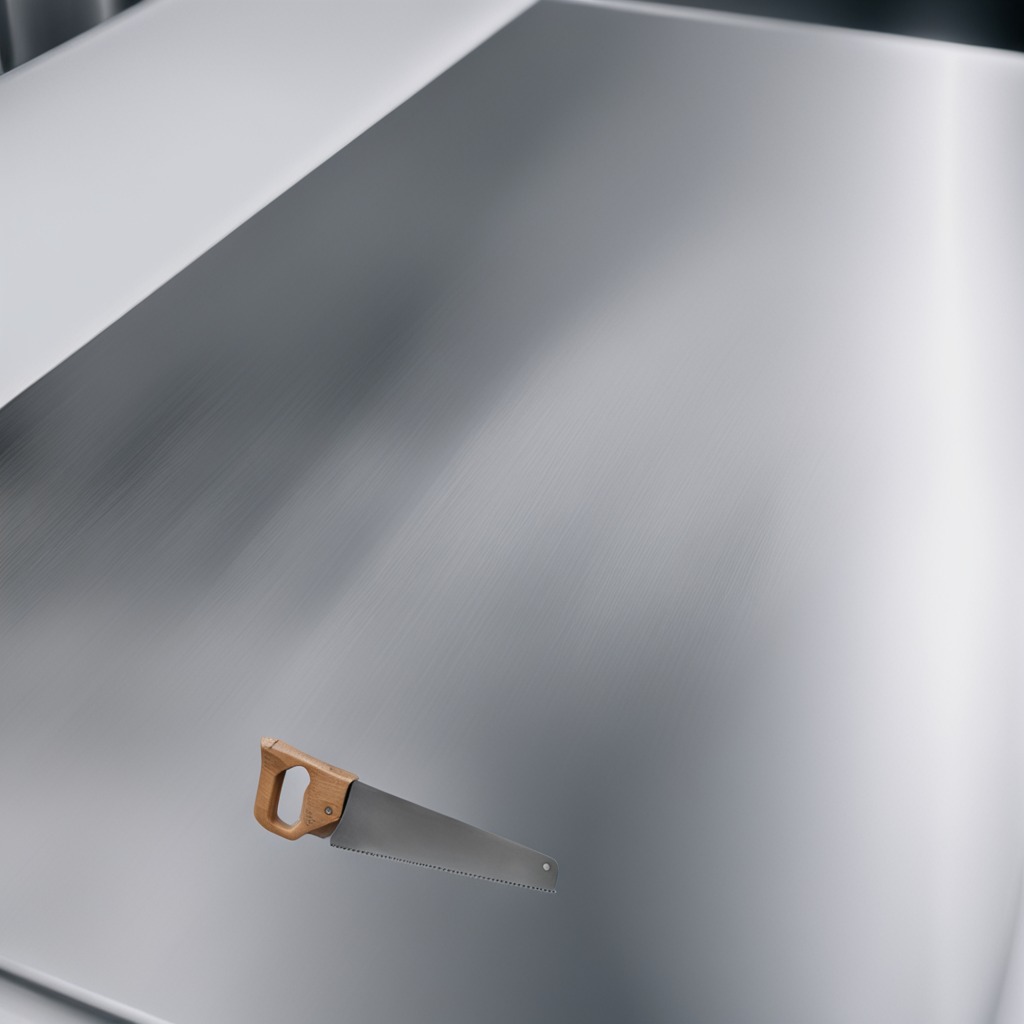
A metal saw is lying on a stainless steel table in a high-end prototyping lab.